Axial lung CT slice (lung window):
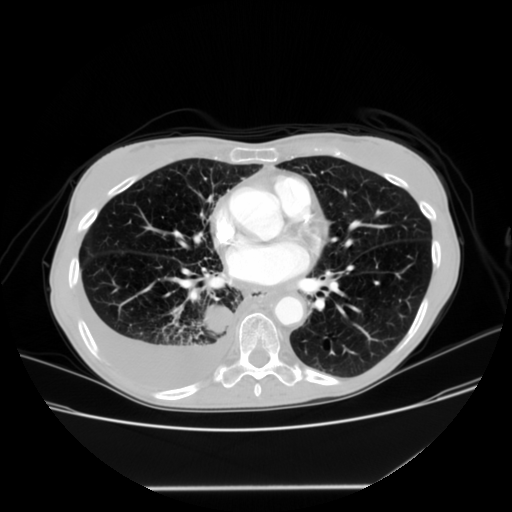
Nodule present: yes
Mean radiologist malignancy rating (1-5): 2.5